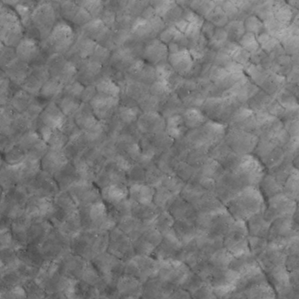
Label: non_frost